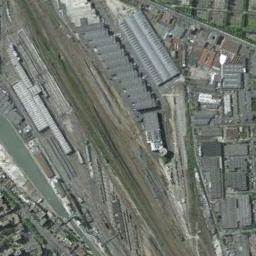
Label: railway_station